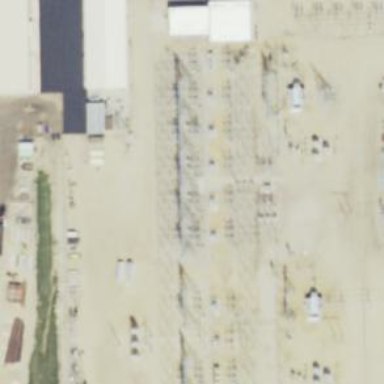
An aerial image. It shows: Switch used for power control.